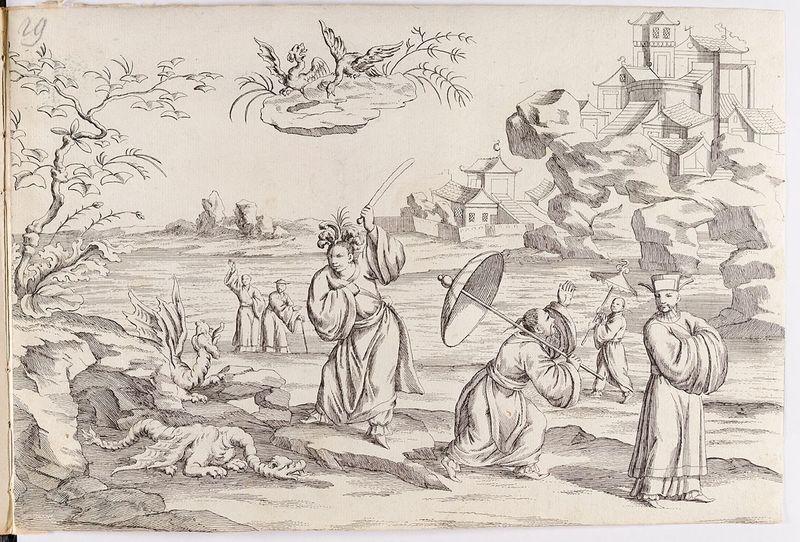
Titel: Chinadarstellung
Künstler: Martin Engelbrecht
Standort: Hamburg
Institution: Museum für Kunst und Gewerbe Hamburg
Schlagwörter: baum, berg, himmel, mann, landschaft, see, ufer, frau, zeichnung, schirm, sonnenschirm, tiere, architektur, barock, stein, pflanzen, szenerie, papier, fels, grafik, graphik, japanisch, fotografie, photographie, asien, druckgraphik, druckgrafik, stich, schwert, chinesisch, china, fabelwesen, mönch, kupferstich, ungeheuer, drache, monster, fabeltier, fabeltiere, phantastik, gerippt, zwitterwesen, monstrum, das, reproduktionen, barockzeit, barockzeitalter, druckerzeugnisse, völker, nationalitäten, gegenstände, ornamentstich, vorlageblätter, chinesendarstellungen, länder, fantastische, parallelwelt, phantasiewelt